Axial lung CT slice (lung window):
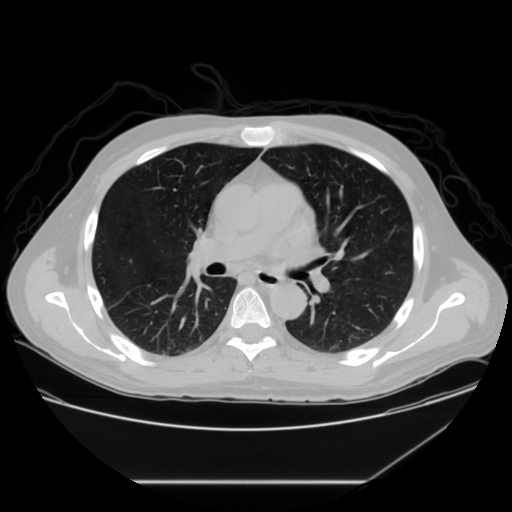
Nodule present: no